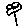
Label: flower